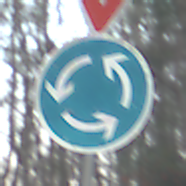
Verkehrszeichen: Kreisverkehr
Zusatzzeichen oben: VorfahrtGewaehren
Umgebung: Outdoor, Nature
Tageszeit: SunriseSunset
Wetter: Clear
Licht: Natural
Jahreszeit: Winter
Kontrast: LowContrast